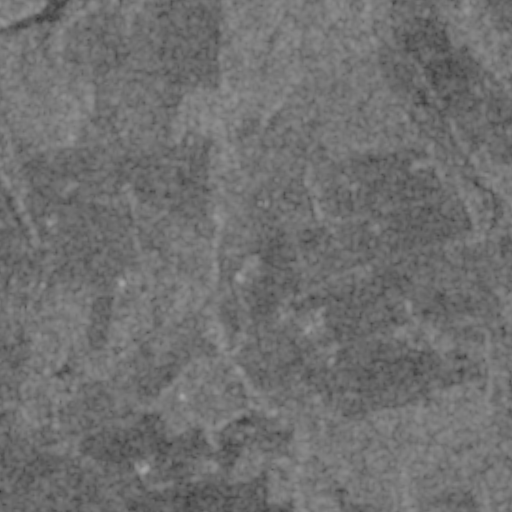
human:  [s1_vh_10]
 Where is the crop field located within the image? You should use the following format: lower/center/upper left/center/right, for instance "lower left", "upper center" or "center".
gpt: The crop field is located in the upper right of the image.
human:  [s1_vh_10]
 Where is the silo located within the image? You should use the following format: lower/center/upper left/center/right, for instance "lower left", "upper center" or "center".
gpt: The silo is located in the center left of the image.
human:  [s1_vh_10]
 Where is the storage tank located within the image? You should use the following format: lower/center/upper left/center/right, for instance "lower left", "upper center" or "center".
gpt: The storage tank is located in the upper right of the image.
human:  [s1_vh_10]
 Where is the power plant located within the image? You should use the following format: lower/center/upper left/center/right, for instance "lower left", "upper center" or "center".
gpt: There is no power plant in the image.

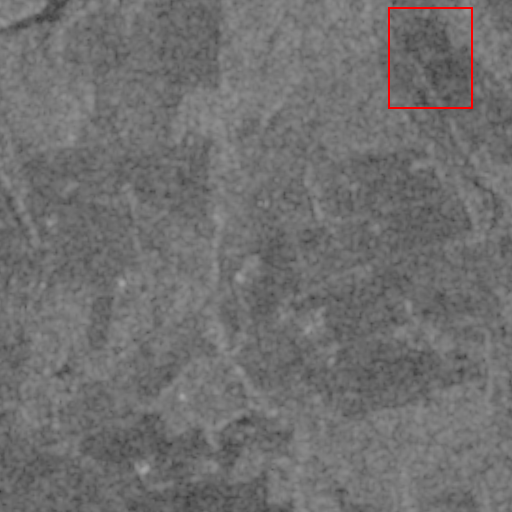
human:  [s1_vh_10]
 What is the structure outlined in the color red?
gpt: The structure outlined in red is a crop field.
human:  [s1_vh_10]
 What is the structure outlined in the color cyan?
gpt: There is no cyan outline.